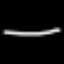
Label: line